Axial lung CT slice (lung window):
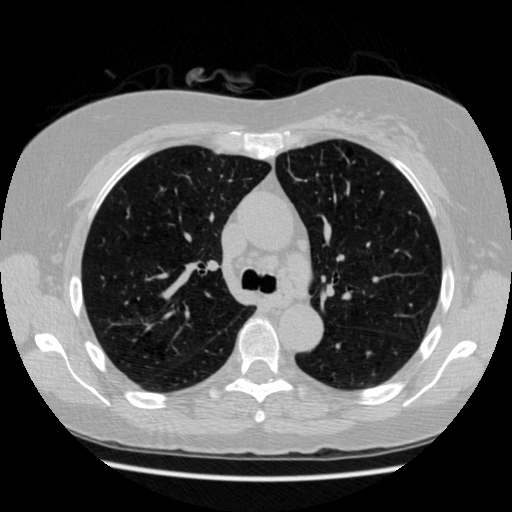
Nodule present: no